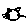
Label: cat